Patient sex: M
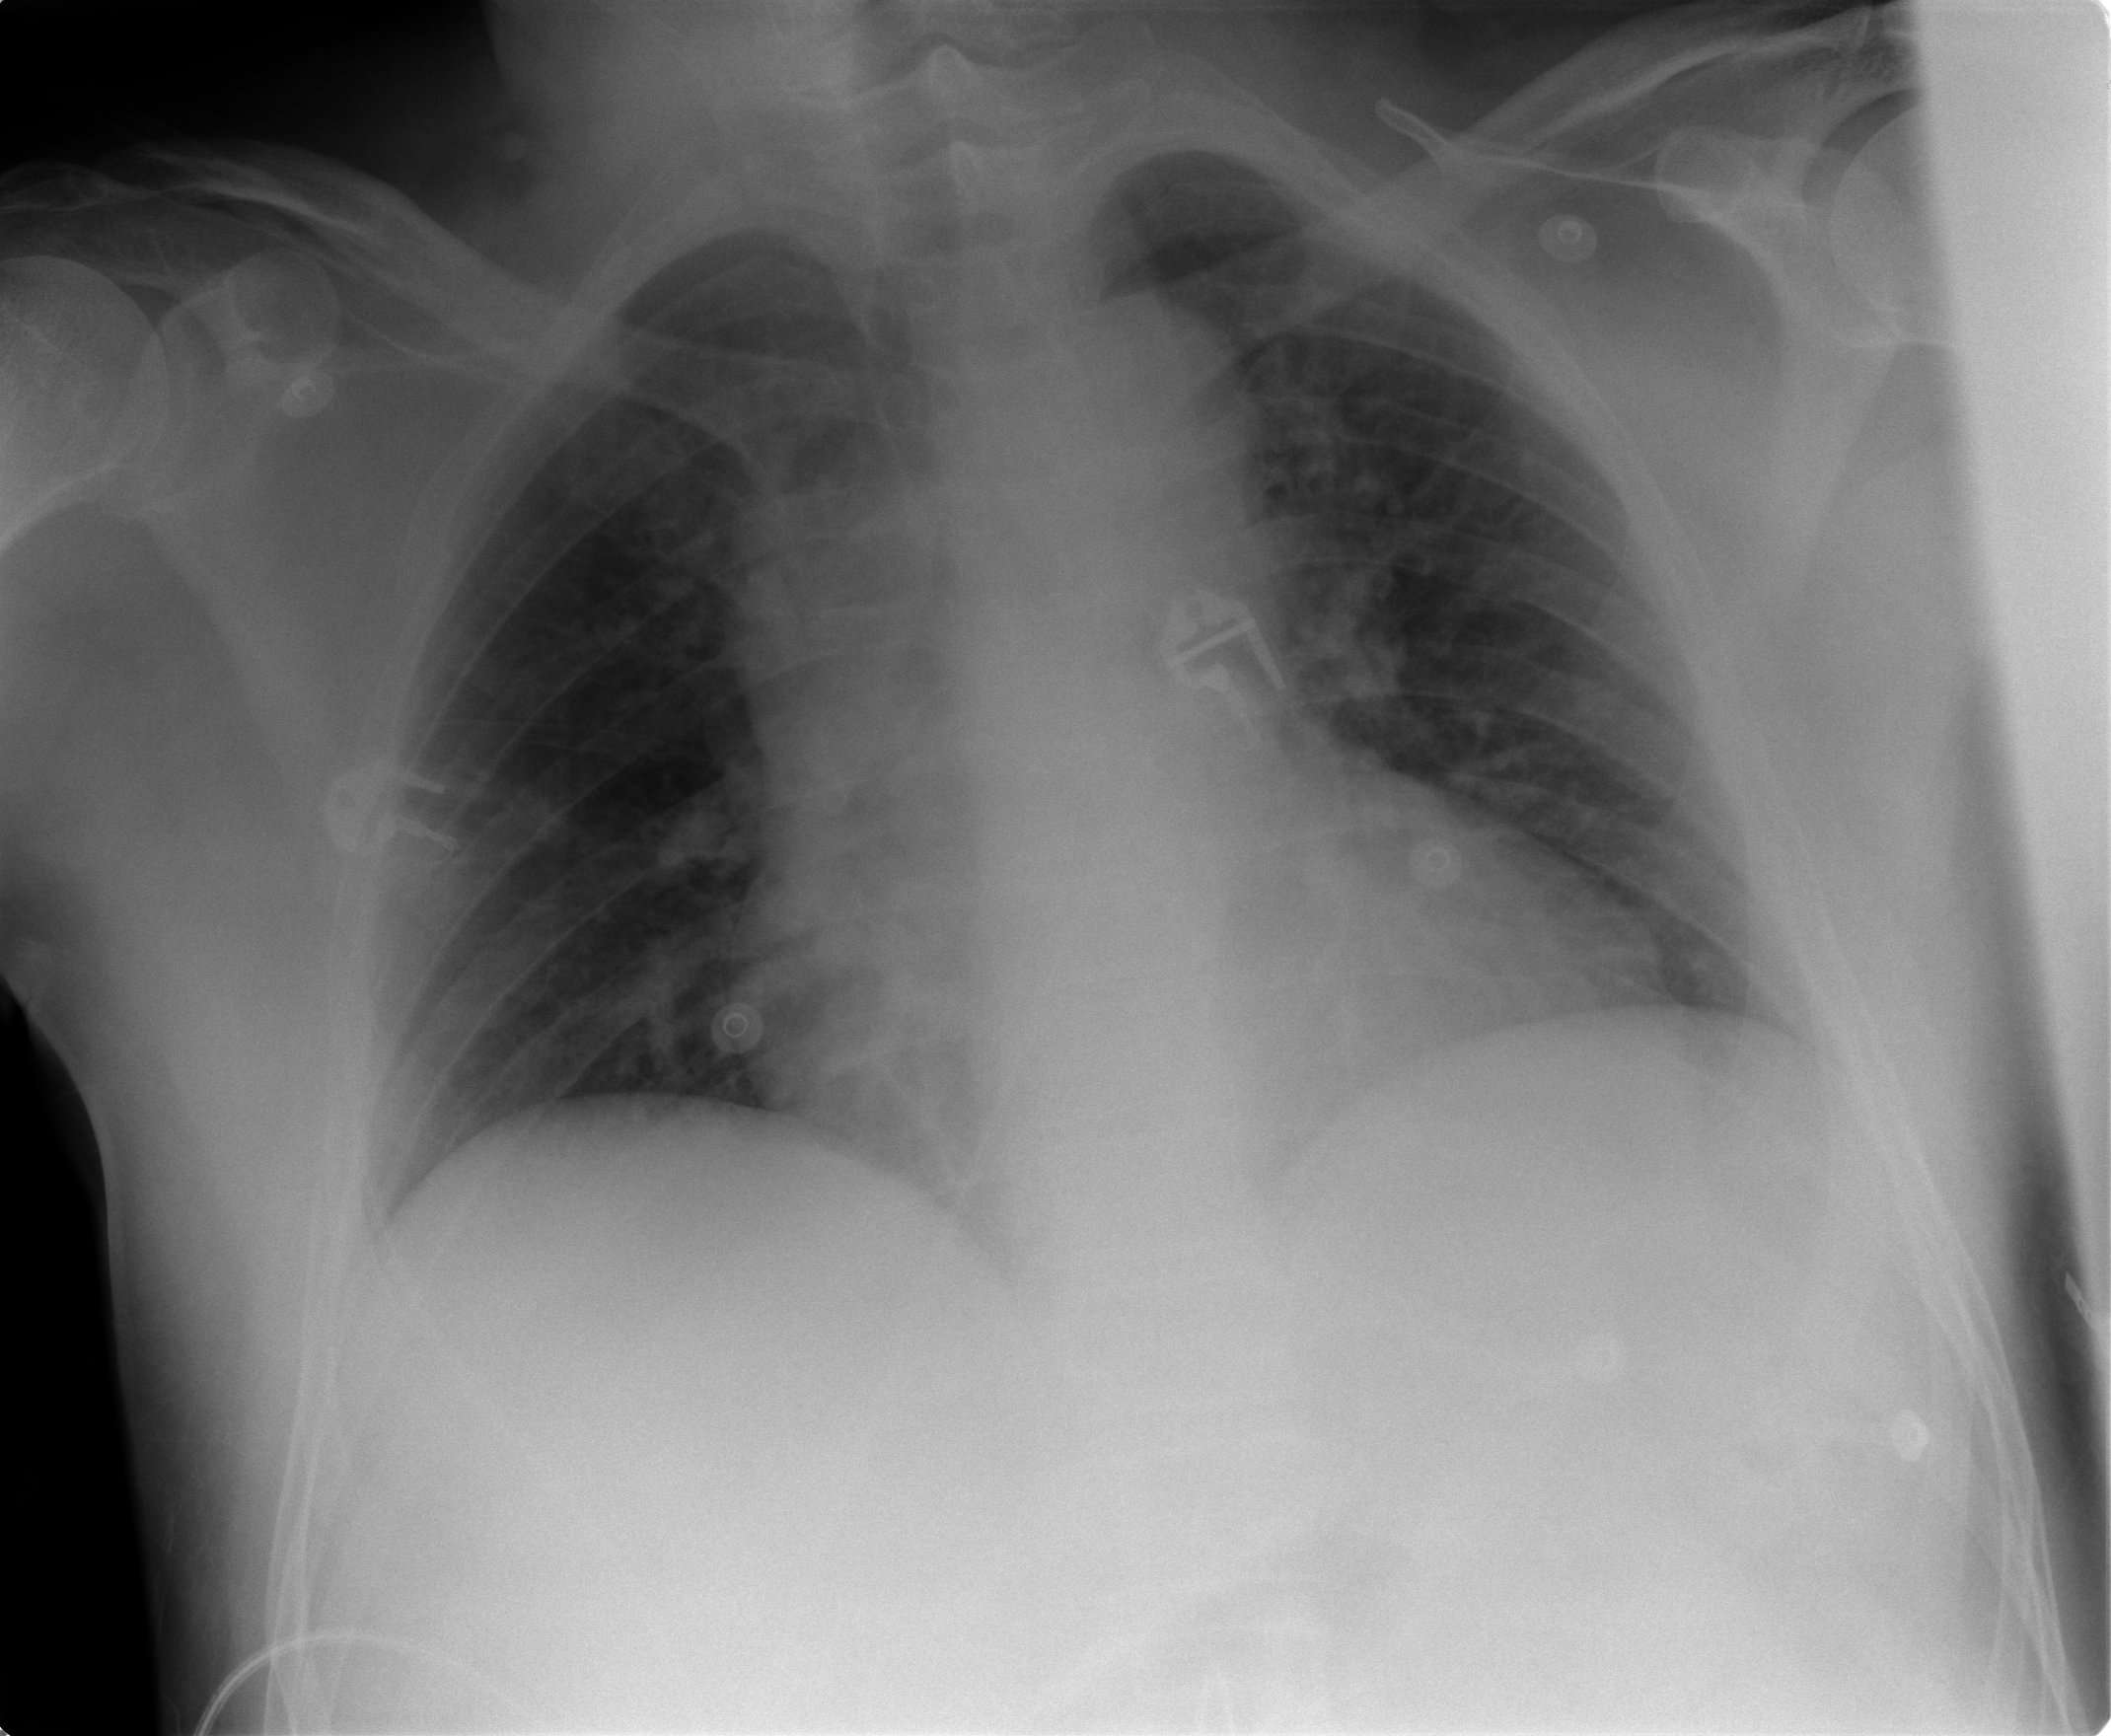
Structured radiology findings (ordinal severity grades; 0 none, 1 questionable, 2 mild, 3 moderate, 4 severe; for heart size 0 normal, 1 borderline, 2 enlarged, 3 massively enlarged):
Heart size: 1
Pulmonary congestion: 1
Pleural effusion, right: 0
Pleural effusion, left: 0
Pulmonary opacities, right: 0
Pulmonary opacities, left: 0
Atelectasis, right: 0
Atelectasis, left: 1